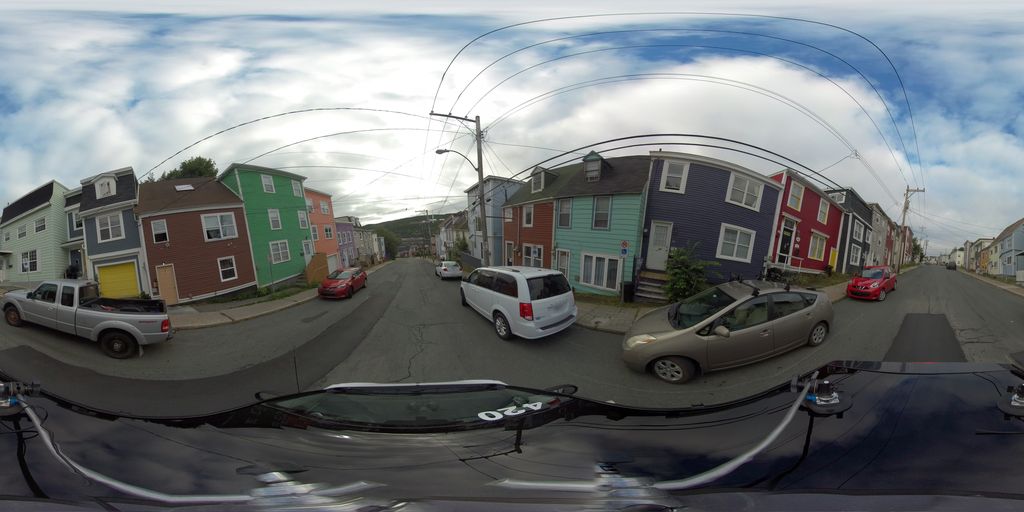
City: st_johns